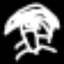
Label: frog